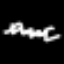
Label: squiggle